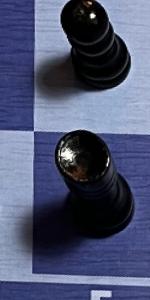
Label: Rook_Black